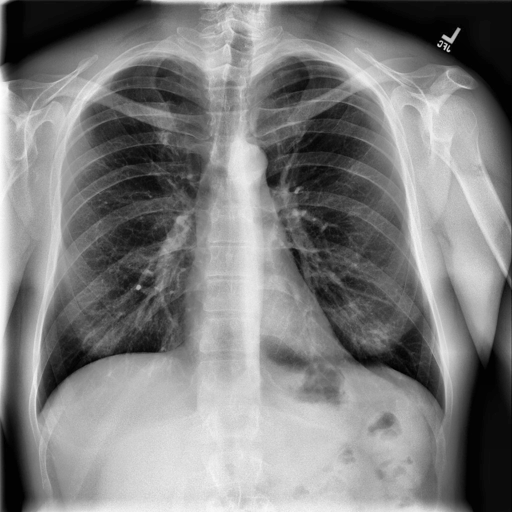
Finding: NORMAL